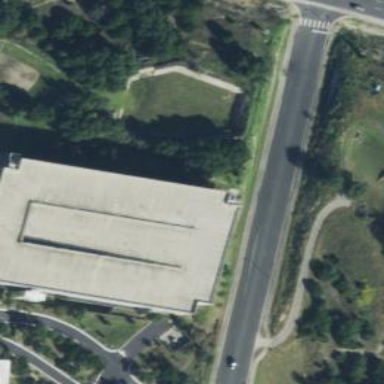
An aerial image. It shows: Multi-storey parking lot next to office building.